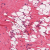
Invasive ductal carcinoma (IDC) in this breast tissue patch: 0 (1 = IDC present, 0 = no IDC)